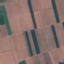
Land use / land cover class: AnnualCrop